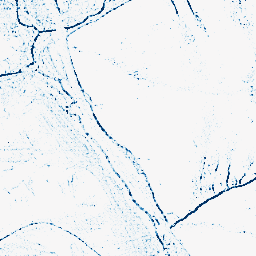
Category: morphological
Decomposition family: morphological_square
Decomposition parameters: operation: closing
size: 3
Upsampling method: sinc_blackman
Upsampling parameters: scale: 8
kernel_size: 8
Upsampling scale: 8